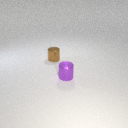
small brown metal cylinder behind small purple metal cylinder